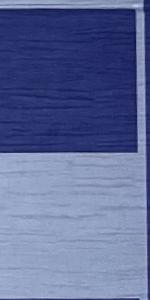
Label: Empty